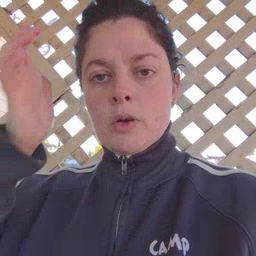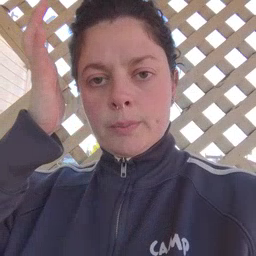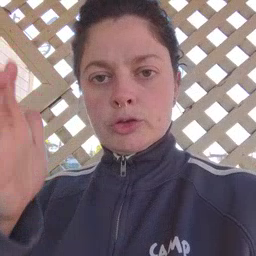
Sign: garbage